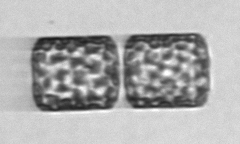
Label: Lauderia_annulata